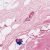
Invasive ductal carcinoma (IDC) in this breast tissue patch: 0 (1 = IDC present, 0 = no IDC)